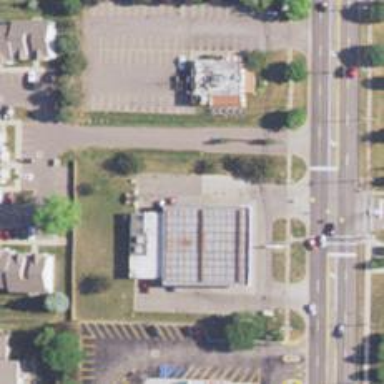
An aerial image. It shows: Convenience shop.